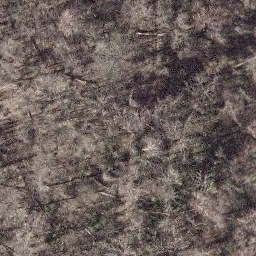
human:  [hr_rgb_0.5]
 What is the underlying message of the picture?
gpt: forest